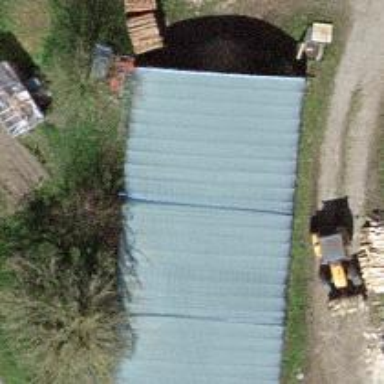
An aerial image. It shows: Greenhouse.